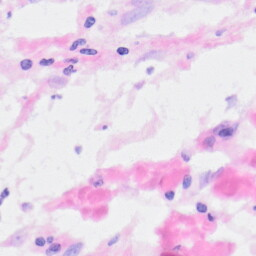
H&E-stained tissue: Kidney